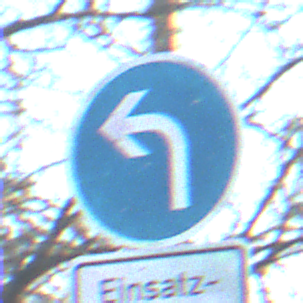
Verkehrszeichen: VorgeschriebeneFahrtrichtungLinks
Zusatzzeichen unten: BesondereFahrzeugeUndTransportgueter3
Umgebung: Outdoor, Nature
Tageszeit: MorningAfternoon
Wetter: Clear
Licht: Natural
Jahreszeit: NotSpecified
Kontrast: HighContrast